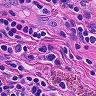
Metastatic tissue present: no